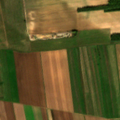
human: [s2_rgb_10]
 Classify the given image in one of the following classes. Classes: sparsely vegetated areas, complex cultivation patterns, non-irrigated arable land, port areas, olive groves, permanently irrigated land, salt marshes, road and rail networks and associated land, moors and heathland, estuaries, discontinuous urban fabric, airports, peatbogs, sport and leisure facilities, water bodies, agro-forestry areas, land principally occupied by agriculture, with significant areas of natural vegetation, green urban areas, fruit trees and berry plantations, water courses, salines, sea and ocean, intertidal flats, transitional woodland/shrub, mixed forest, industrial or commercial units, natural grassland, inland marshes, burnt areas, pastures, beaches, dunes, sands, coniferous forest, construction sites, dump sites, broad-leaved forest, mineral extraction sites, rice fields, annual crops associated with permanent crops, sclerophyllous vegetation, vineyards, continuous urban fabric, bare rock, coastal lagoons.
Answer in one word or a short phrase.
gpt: non-irrigated arable land, mixed forest